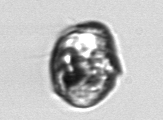
Label: Proterythropsis